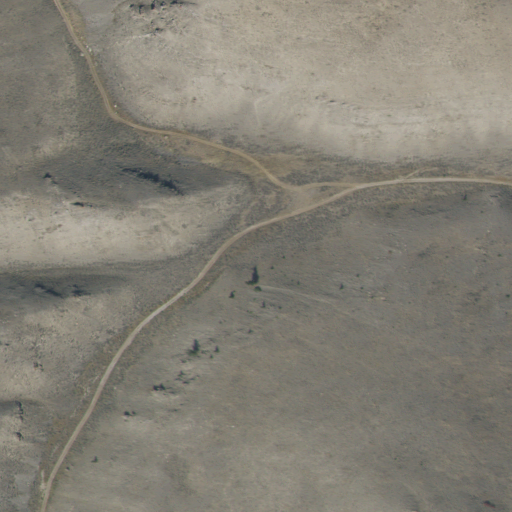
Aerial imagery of valley in Idaho named Buckhorn Canyon containing shrub and grassland